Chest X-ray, AP view. Patient: 64 years old, sex F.
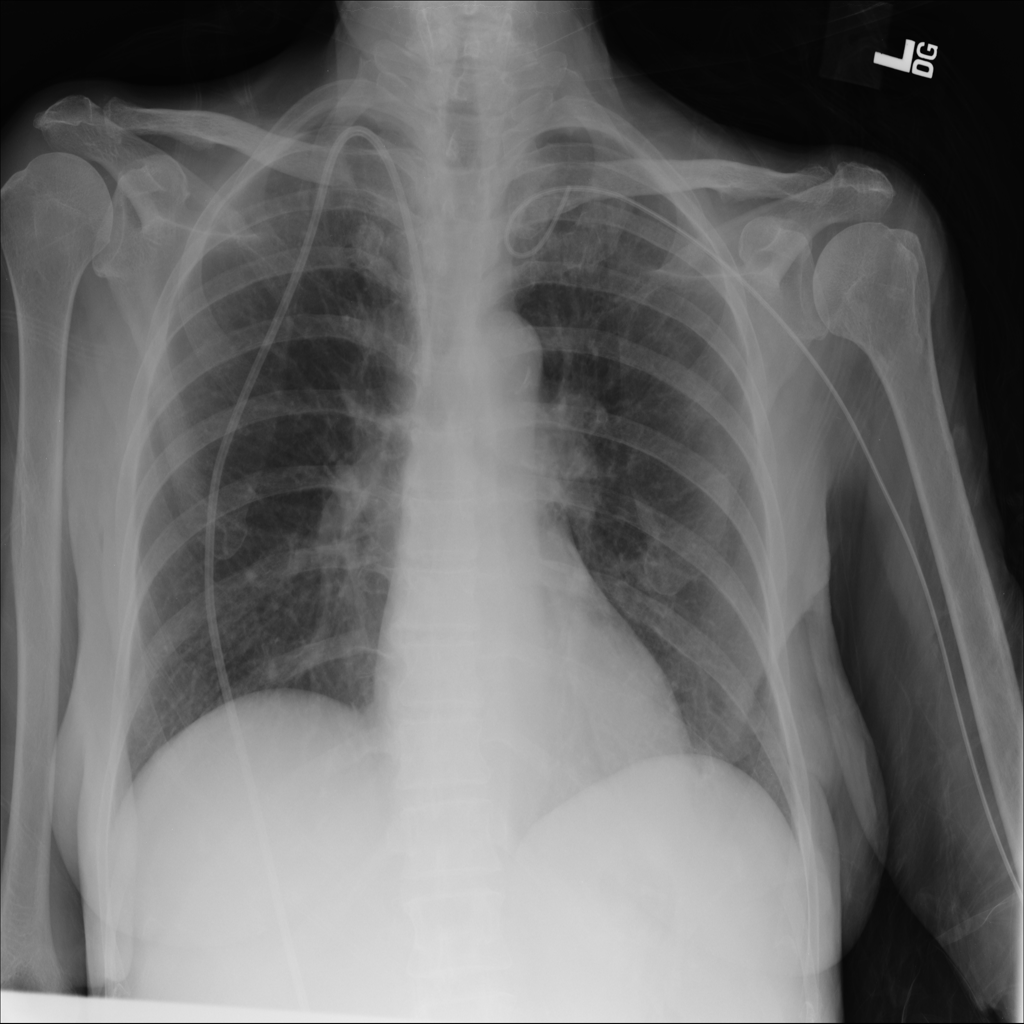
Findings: No Finding